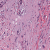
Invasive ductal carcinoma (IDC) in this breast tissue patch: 1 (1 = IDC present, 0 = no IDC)